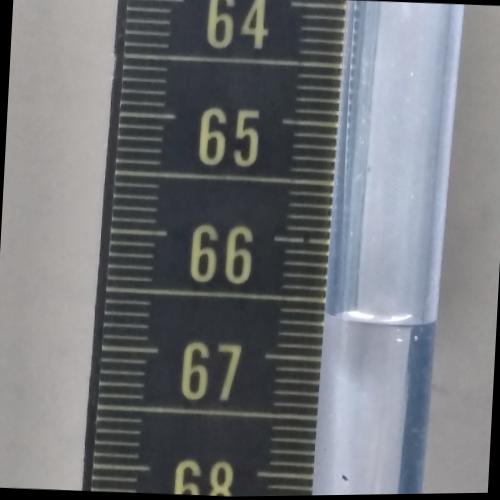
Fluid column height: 66.6 cm